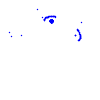
Particle: kaon